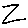
Label: zigzag